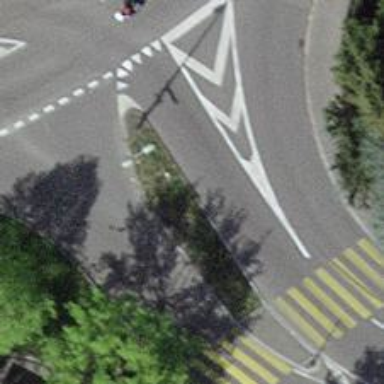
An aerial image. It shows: Traffic calming island.